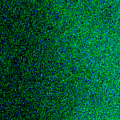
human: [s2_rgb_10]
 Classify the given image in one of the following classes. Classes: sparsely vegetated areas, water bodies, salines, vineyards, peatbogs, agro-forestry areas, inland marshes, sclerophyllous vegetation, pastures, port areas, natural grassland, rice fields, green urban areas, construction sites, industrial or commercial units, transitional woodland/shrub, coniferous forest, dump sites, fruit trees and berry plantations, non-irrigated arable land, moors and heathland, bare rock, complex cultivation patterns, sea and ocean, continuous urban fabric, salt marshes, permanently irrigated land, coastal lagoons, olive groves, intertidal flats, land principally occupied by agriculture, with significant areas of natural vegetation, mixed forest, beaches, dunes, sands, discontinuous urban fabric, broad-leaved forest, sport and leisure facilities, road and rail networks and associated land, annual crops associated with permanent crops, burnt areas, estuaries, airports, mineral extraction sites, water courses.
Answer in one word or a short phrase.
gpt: sea and ocean